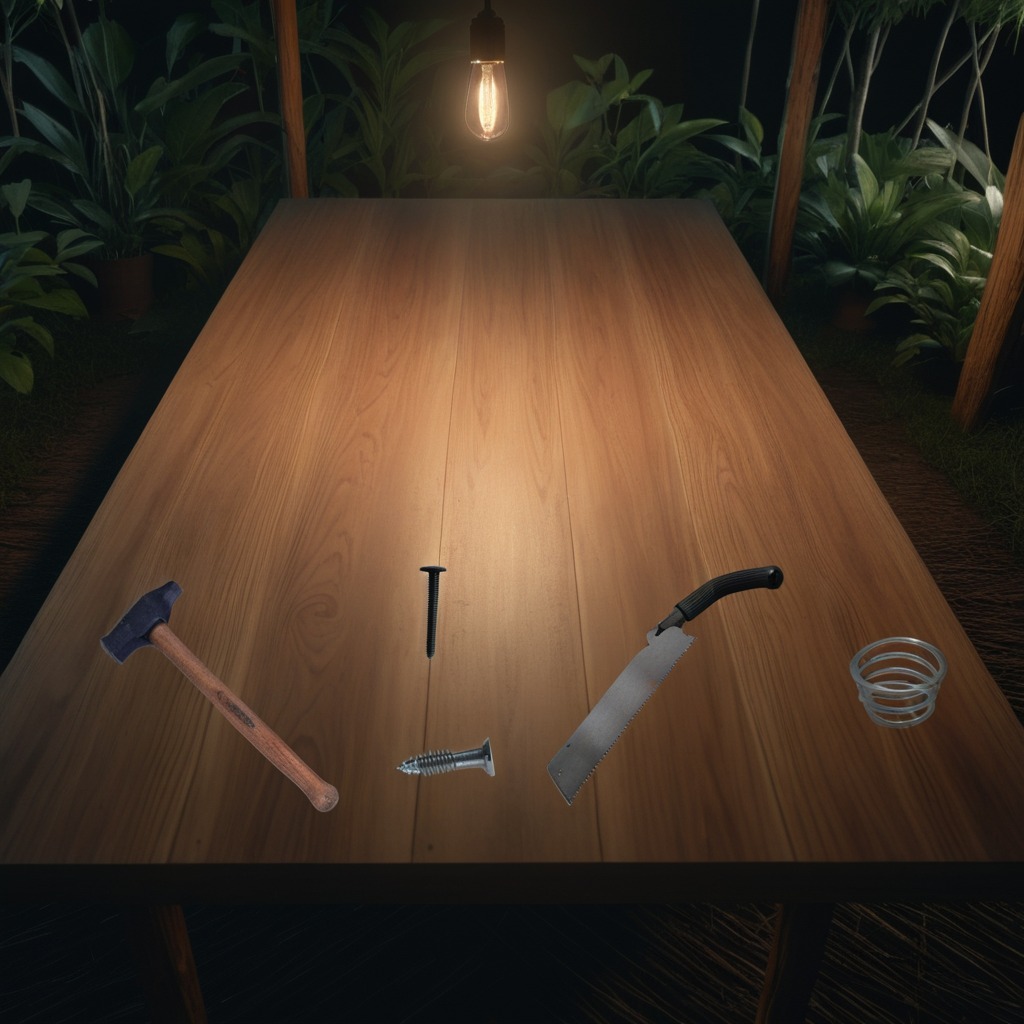
A hammer, an iron nail, a metal machine screw, a coiled metal spring, and a handheld metal saw are lying on a wooden table inside a jungle field workshop tent at night.